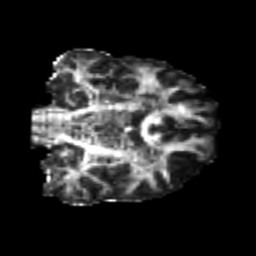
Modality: FA
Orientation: coronal
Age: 22
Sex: male
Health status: healthy
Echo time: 0.074 s